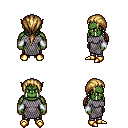
a pixel art fantasy rpg character, male body template, orc, green skin, chain mail, metal pants, blonde ponytail hairstyle, white cloth bracers, gold boots, four views (front, back, left, right), 2x2 character sprite sheet, small pixel art, hard edges, no anti-aliasing